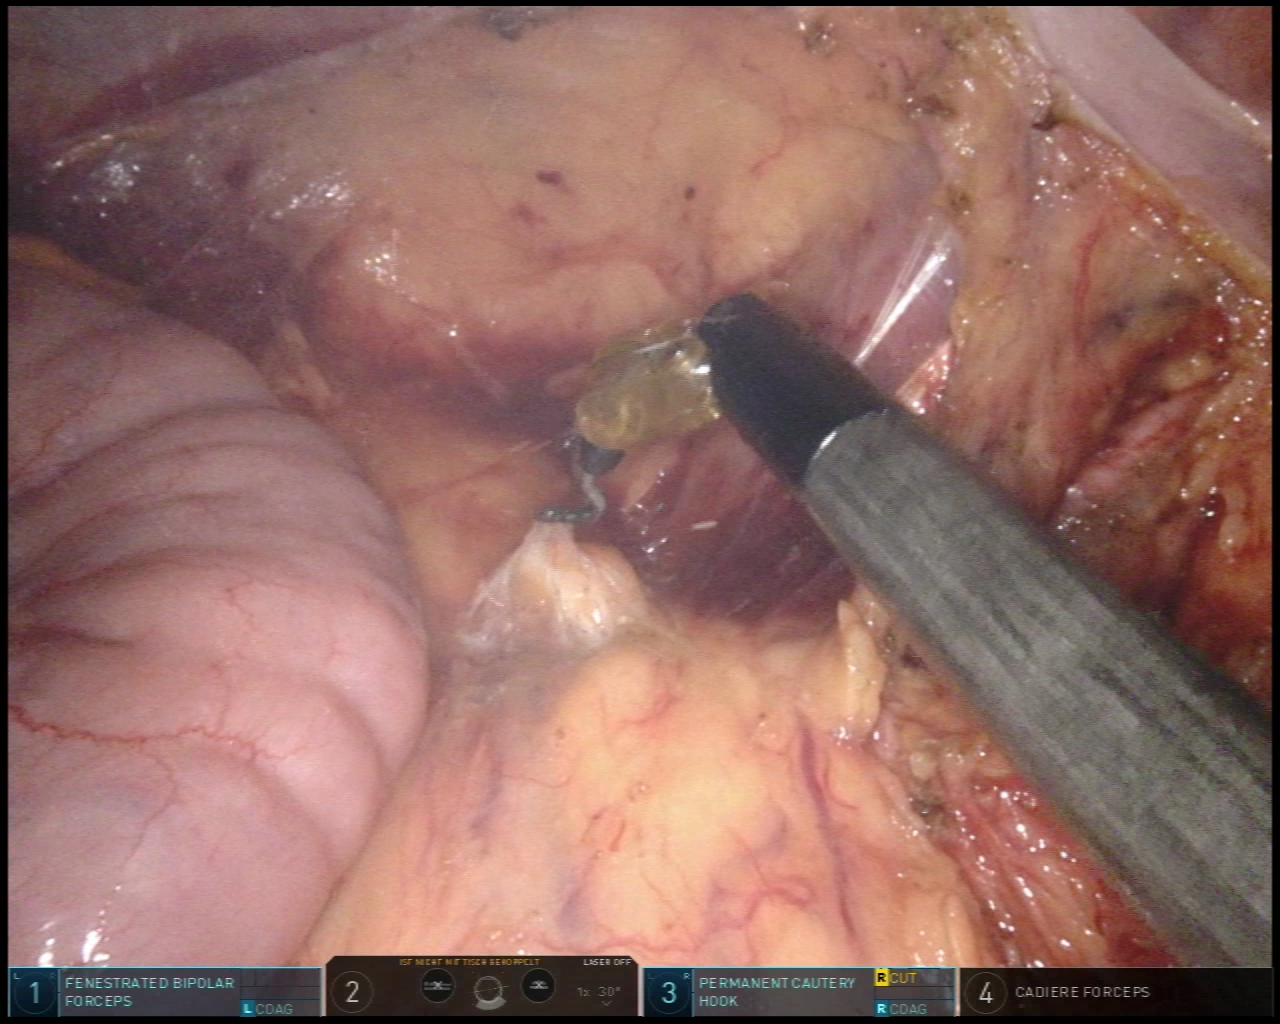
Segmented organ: ureter
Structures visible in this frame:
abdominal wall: yes
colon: yes
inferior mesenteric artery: no
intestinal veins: no
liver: no
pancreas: no
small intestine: no
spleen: no
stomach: no
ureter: yes
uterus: no
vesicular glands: no